Field crop: maize
Growth stage: 2
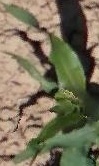
Species: maize